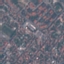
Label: Residential